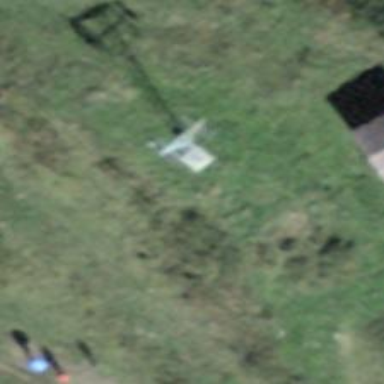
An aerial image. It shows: Pylon for aerialway.